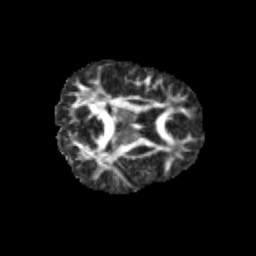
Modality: FA
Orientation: axial
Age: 11
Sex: male
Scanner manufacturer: siemens
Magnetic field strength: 3 T
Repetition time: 3.8 s
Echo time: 0.07 s